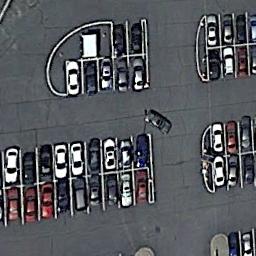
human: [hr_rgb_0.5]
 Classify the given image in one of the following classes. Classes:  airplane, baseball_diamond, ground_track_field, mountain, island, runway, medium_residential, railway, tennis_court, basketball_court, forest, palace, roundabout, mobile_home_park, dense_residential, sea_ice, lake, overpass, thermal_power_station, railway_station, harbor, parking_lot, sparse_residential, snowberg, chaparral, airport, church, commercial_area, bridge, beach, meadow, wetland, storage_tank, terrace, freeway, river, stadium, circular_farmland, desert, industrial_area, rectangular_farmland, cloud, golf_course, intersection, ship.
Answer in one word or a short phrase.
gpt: parking_lot